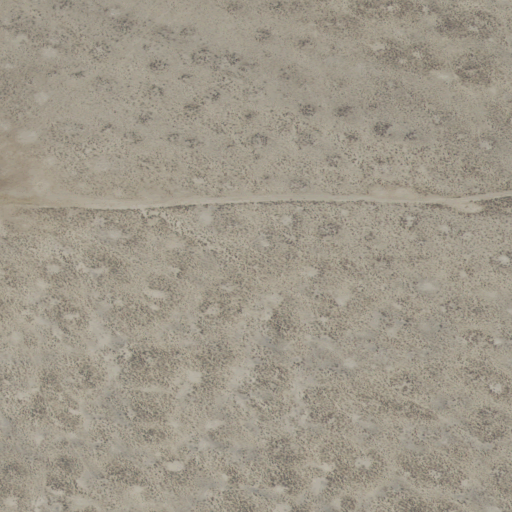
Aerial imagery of bar in Idaho named Mulky Bar containing only shrub